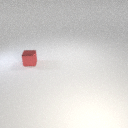
small red metal cube